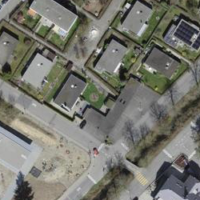
EUNIS habitat code: 54
Species observed at this site:
Euonymus europaeus